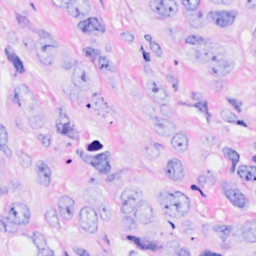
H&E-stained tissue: Breast